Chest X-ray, PA view. Patient: 46 years old, sex F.
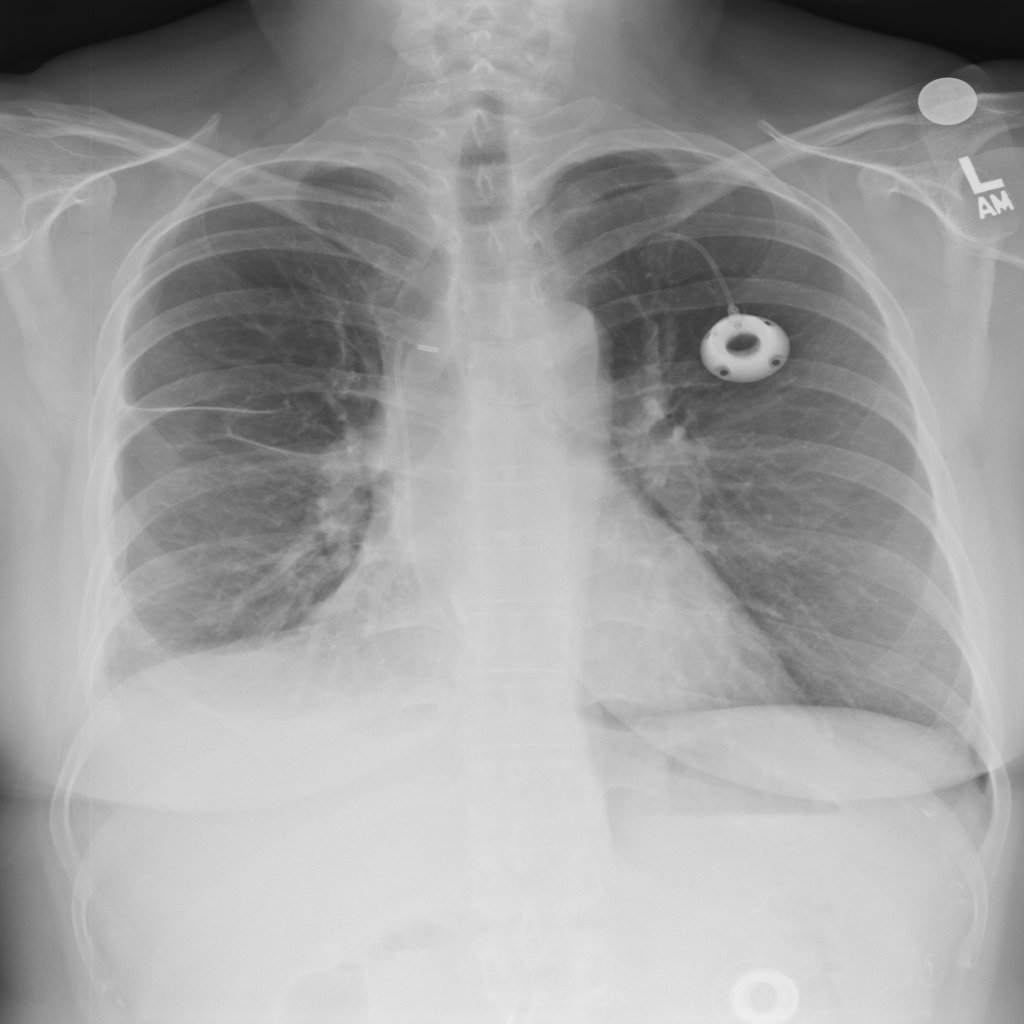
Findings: Pleural_Thickening